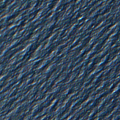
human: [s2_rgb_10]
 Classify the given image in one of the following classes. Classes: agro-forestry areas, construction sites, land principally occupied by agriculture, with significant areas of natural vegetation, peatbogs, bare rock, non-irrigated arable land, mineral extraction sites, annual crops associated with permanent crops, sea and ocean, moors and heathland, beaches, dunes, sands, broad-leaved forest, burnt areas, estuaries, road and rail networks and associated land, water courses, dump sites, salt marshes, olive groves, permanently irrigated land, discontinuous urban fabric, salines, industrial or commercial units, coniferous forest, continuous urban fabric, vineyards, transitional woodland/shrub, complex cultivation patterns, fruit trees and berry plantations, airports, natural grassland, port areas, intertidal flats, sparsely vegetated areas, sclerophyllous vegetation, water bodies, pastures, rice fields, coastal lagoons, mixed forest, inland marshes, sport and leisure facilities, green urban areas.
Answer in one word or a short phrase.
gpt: sea and ocean